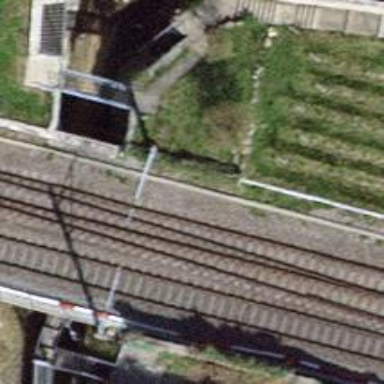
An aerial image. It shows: Railway bridge with electrified contact lines. This bridge serves as siding.